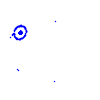
Particle: pion